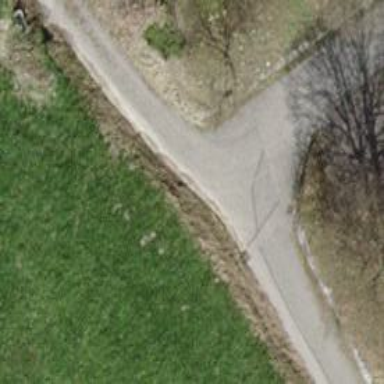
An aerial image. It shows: Gravel track with grade2 tracktype.